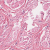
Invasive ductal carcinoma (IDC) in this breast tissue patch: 1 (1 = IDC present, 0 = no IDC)